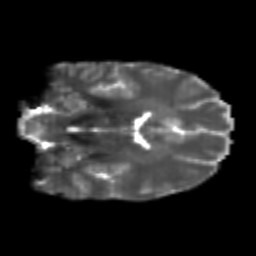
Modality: T2w
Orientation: coronal
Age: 24
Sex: female
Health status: healthy
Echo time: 0.074 s